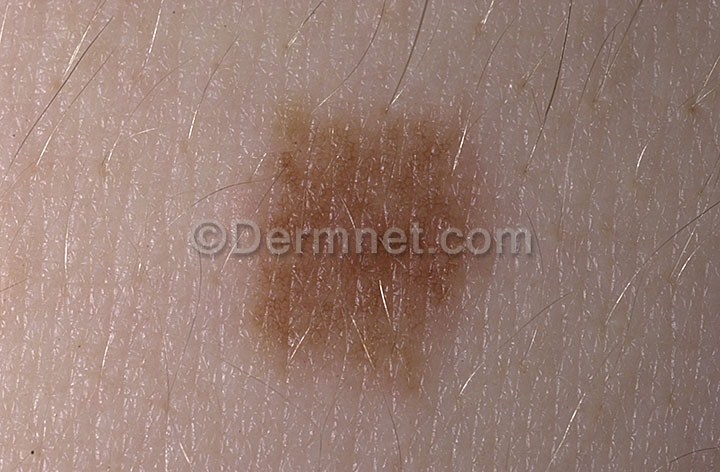
Disease: Melanoma Skin Cancer Nevi and Moles